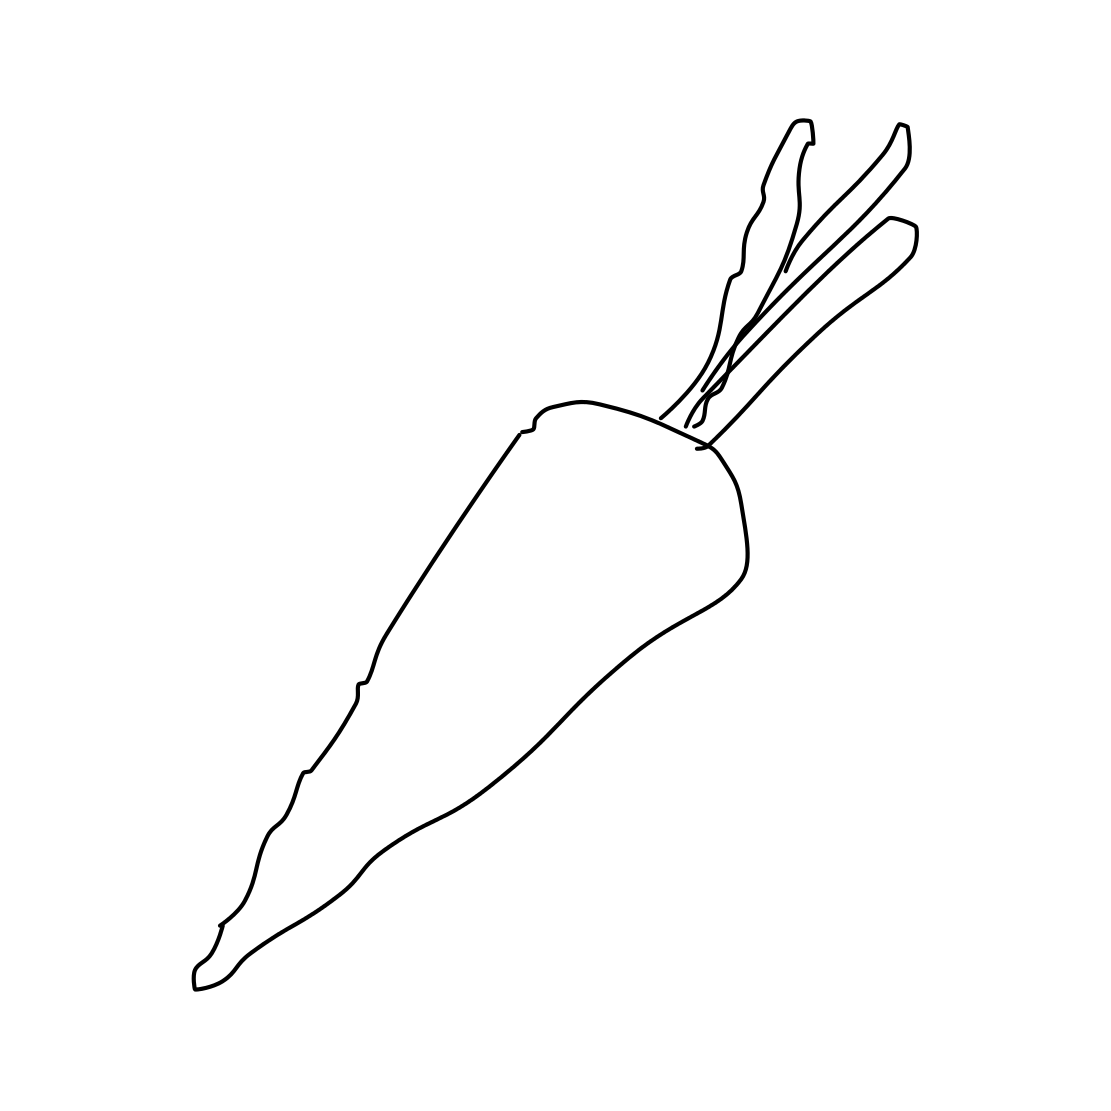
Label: carrot